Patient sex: M
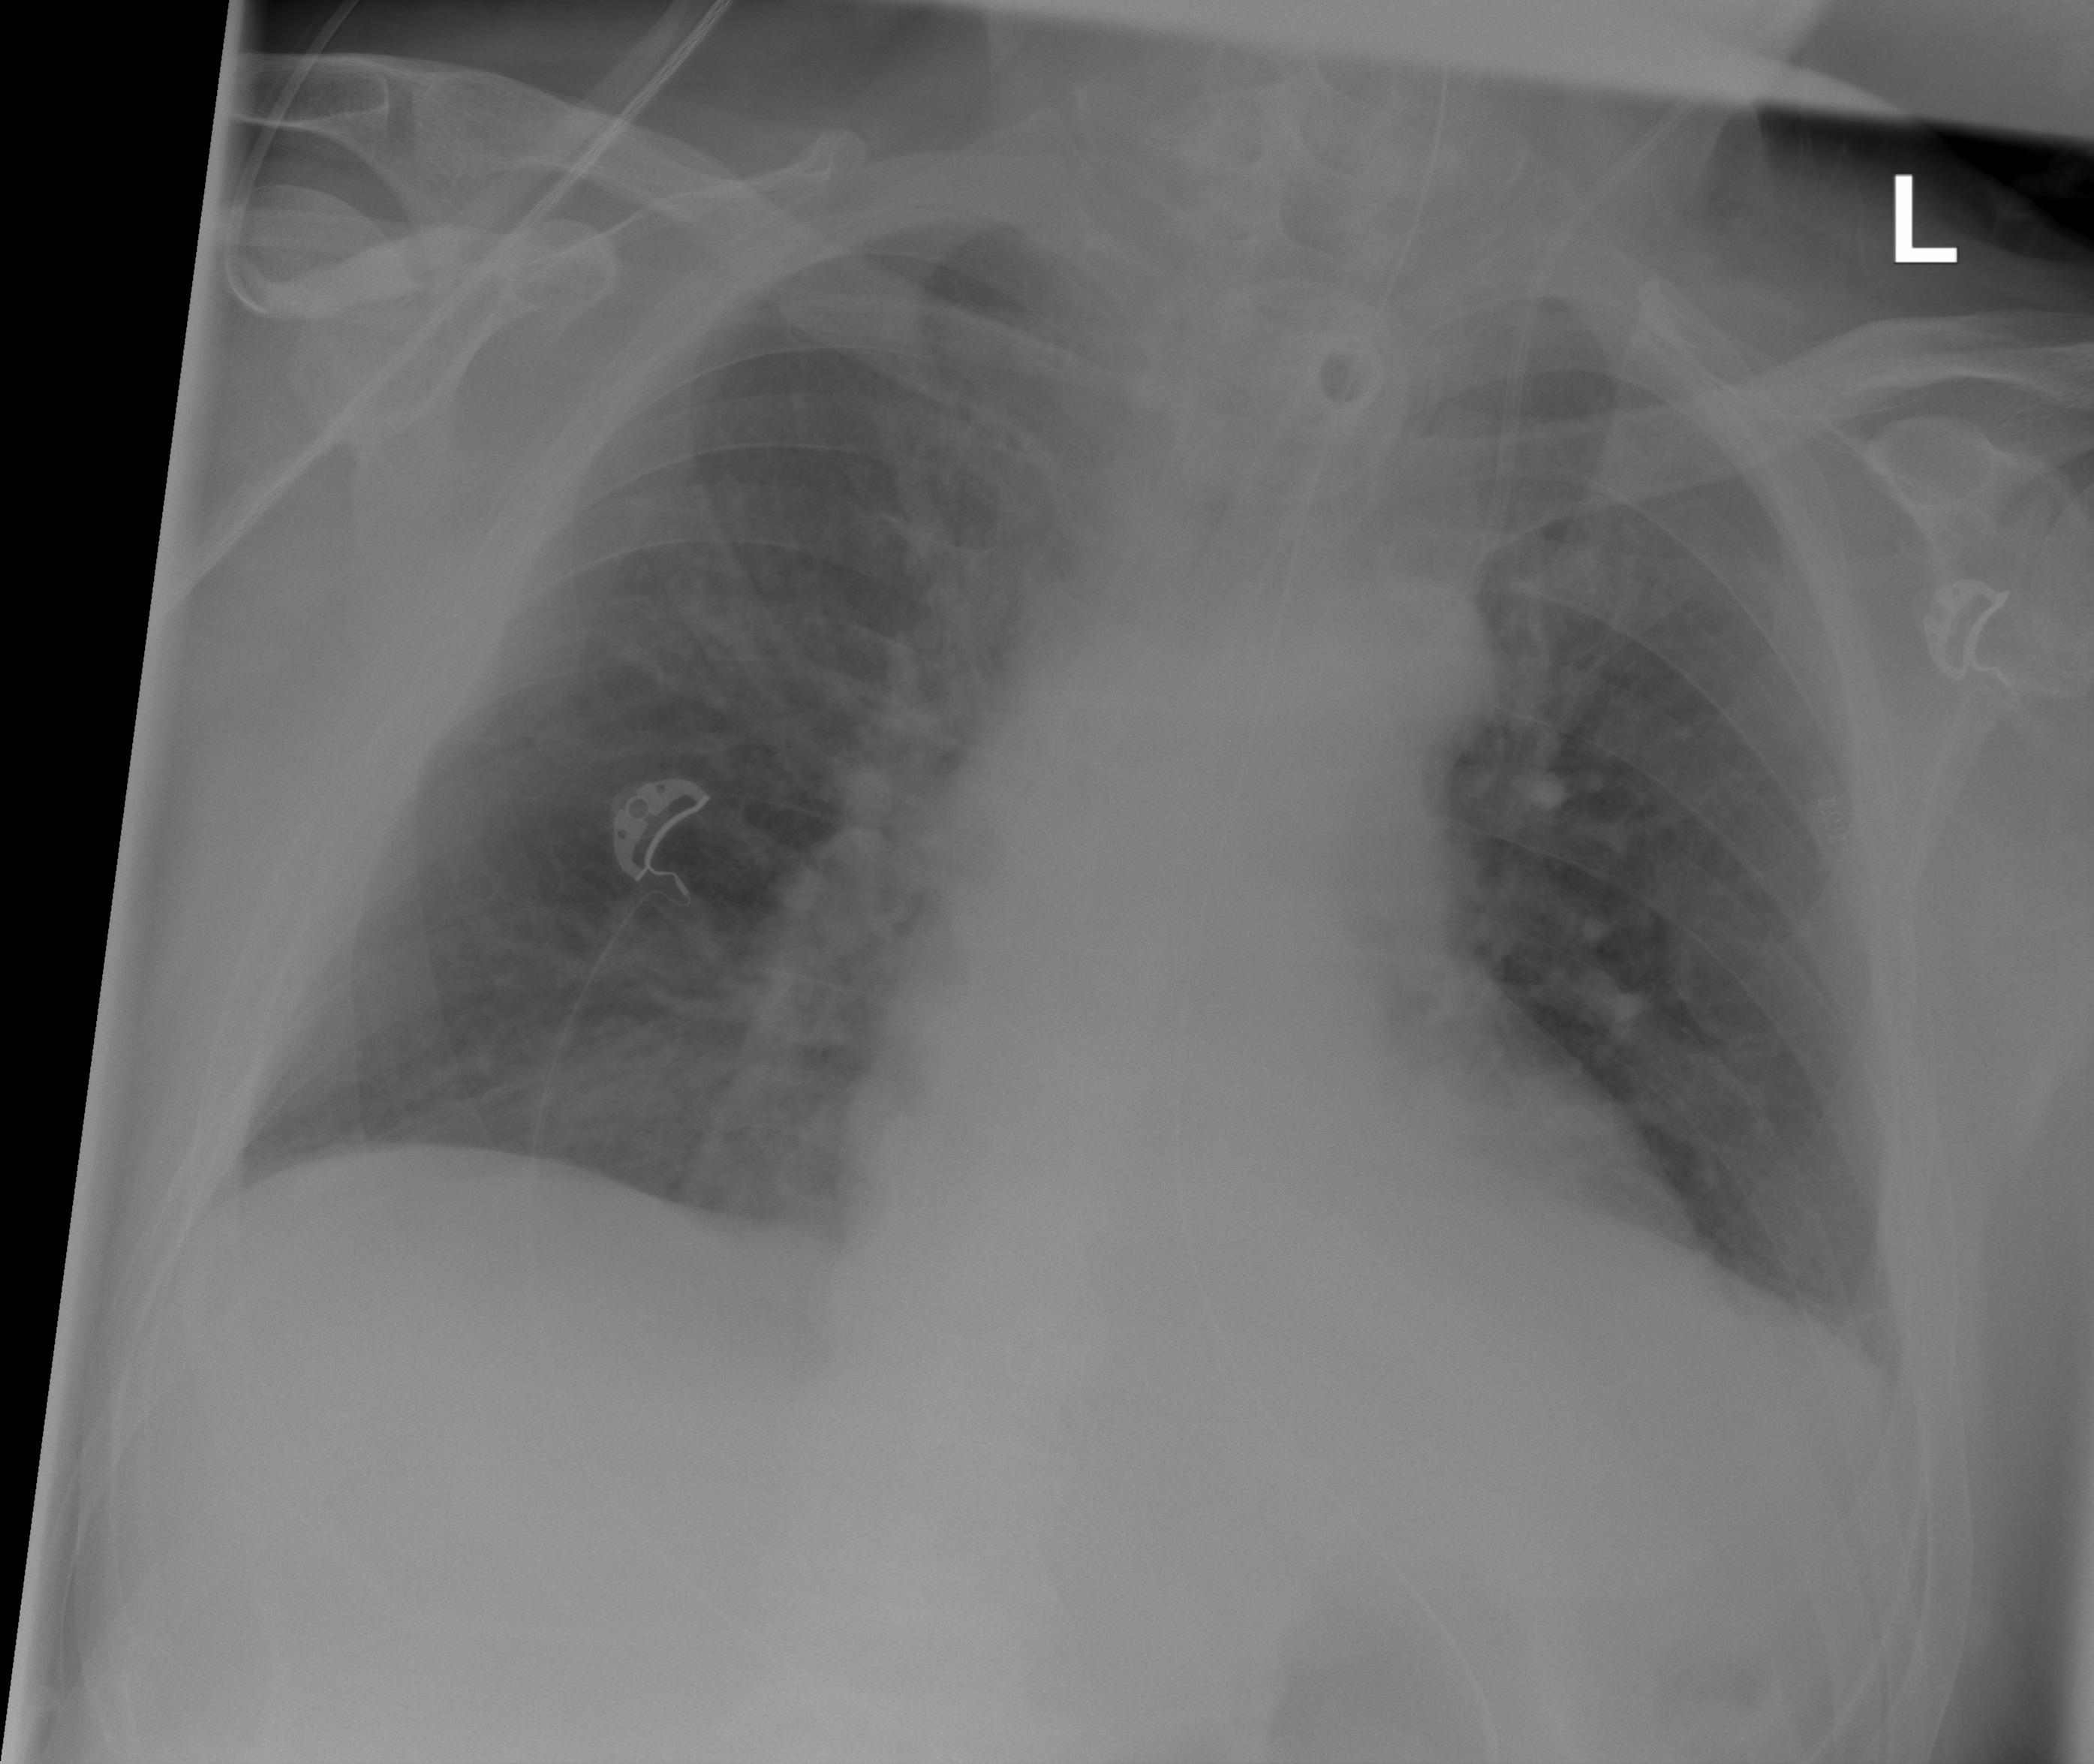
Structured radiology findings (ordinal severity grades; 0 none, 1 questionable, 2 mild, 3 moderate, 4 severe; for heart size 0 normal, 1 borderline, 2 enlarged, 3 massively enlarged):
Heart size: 2
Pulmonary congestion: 2
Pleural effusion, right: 0
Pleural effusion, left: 2
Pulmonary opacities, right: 1
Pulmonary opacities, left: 0
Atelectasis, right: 2
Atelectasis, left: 2